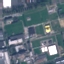
Land use / land cover: Industrial